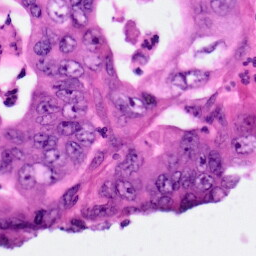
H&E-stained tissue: Pancreatic